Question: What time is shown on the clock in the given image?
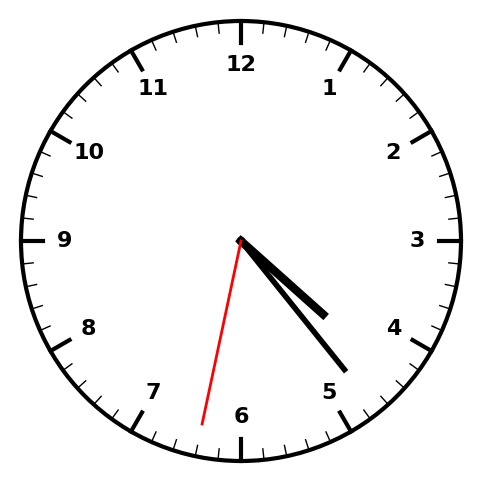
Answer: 04:23:32